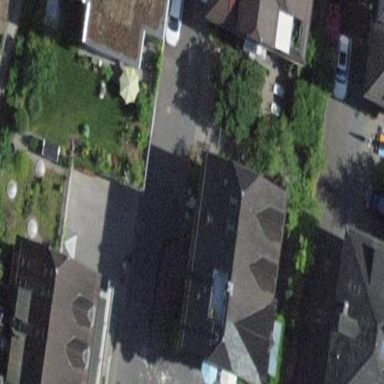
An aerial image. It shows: Hipped roof on apartment building.